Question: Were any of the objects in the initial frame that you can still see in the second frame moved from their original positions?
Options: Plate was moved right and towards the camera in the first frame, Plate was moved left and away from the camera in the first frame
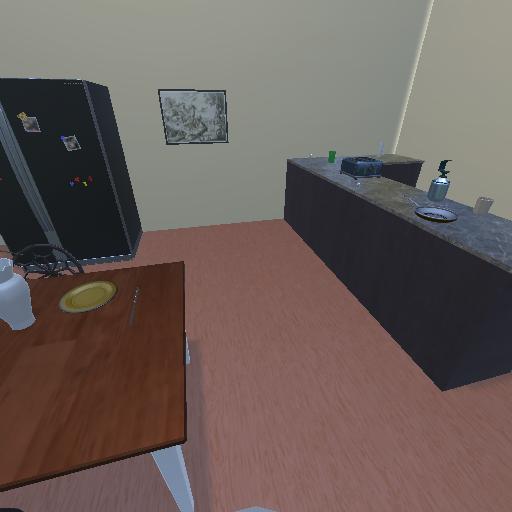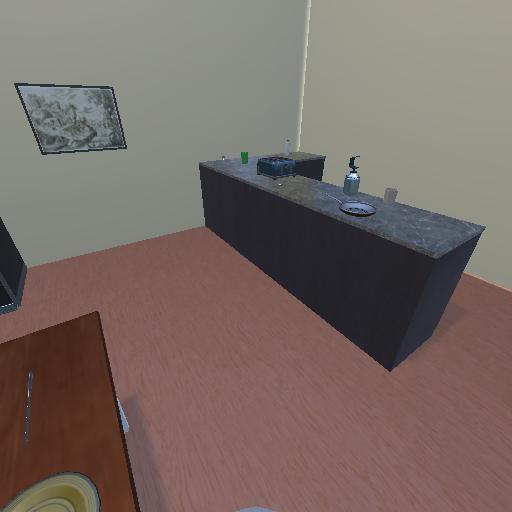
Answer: Plate was moved right and towards the camera in the first frame